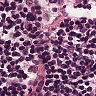
Metastatic tissue present: no